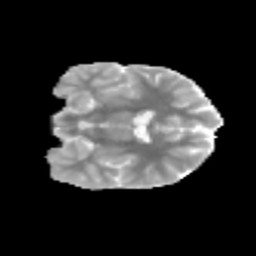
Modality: MD
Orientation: coronal
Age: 12
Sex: female
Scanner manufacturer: siemens
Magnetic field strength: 3 T
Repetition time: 3.8 s
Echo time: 0.07 s